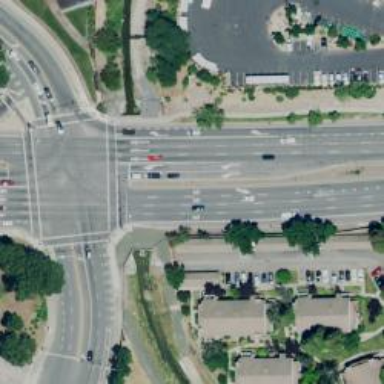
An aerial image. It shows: This image shows trunk highway that functions as expressway.